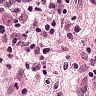
Metastatic tissue present: yes